Question: I have trouble figuring out this issue on my uiscrollview. The contents inside my uiscrollview move up after clicking a button to push a new view controller onto the screen, and then going back to the original view controller. Notice how the the top of the scrollview changes.

Here is the code for the scrollView
'''
- (void)viewDidLoad{
[super viewDidLoad];
[scroll setScrollEnabled:YES];
[scroll setContentSize:CGSizeMake(923, 934)];
[self.view addSubview:scroll];
}
'''
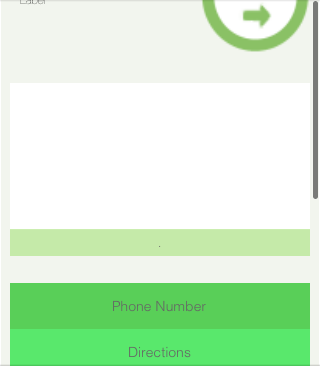
Answer: I solved the problem
'''
-(void)viewWillAppear:(BOOL)animated{
[scroll setContentOffset:CGPointMake(0,0)];
}
'''